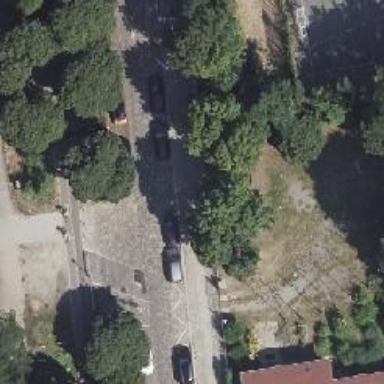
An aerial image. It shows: Residential road with parking lane on the right. The carriageway width is 5 meters.